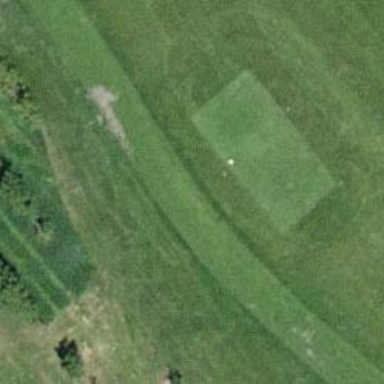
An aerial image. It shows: Path covered with grass used for golfing.